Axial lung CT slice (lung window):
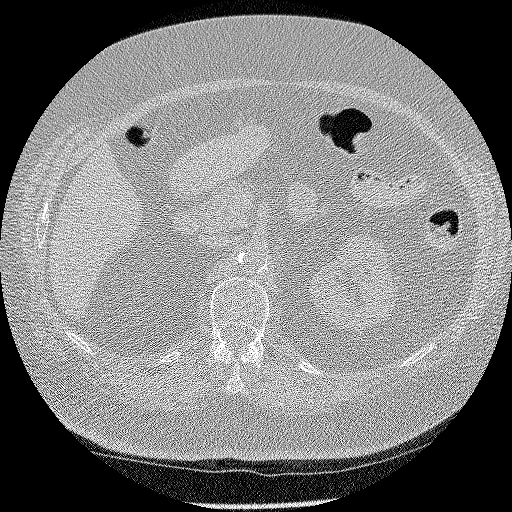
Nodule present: no